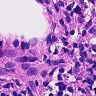
Metastatic tissue present: no